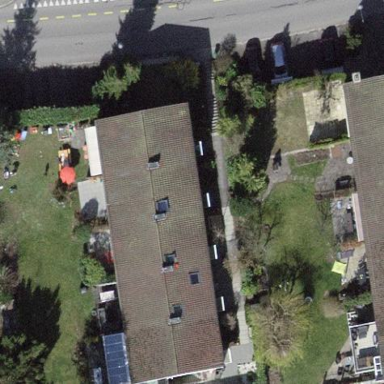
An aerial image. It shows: Residential building.